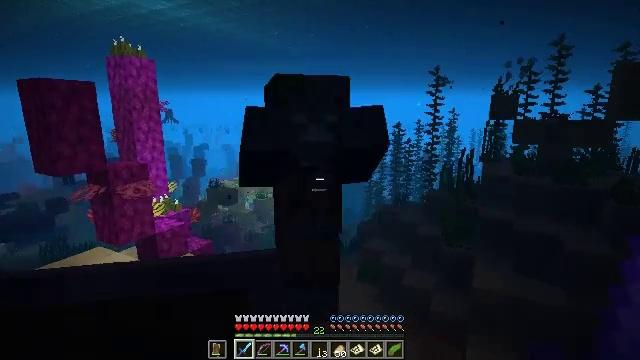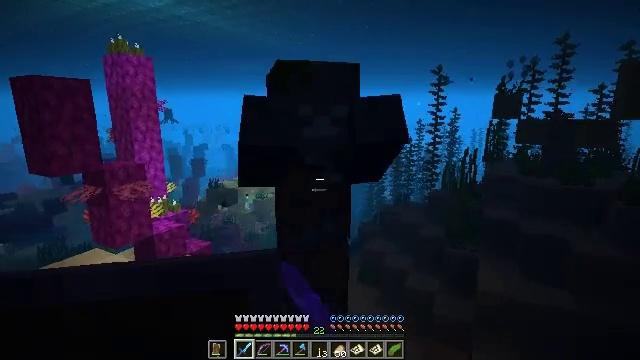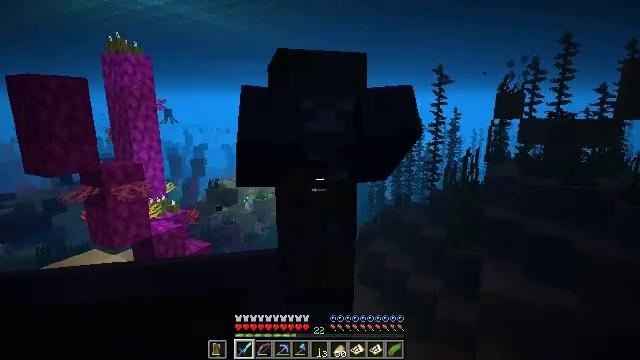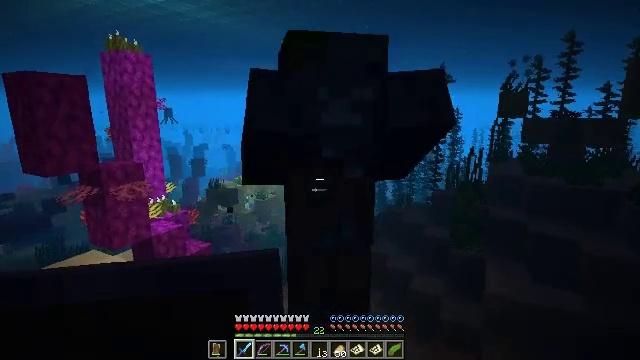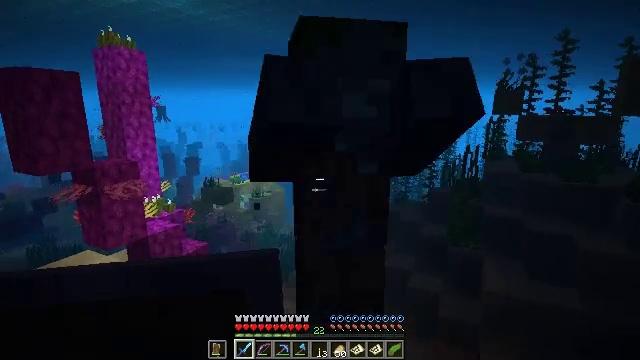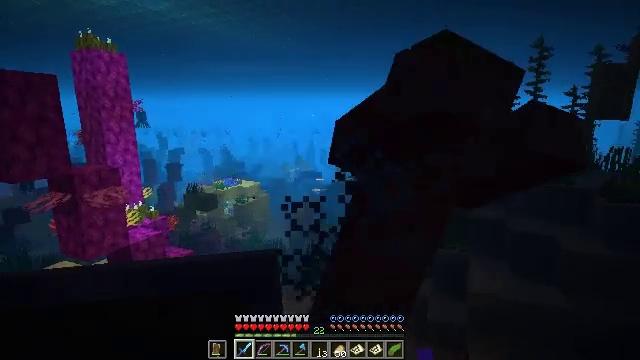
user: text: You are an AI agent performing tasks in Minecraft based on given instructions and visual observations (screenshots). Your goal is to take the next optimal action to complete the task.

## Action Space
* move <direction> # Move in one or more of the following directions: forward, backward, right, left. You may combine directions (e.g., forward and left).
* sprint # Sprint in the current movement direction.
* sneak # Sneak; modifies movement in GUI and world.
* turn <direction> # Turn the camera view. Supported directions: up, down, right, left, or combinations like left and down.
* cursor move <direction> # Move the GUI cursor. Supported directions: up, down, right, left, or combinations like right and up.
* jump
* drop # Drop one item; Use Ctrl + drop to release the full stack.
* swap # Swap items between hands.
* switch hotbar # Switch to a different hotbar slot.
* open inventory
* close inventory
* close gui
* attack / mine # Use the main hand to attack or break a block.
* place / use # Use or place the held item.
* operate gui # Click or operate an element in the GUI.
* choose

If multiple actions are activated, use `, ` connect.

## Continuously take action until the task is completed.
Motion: motion action
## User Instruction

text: Battle with a drowned.
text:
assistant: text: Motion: move forward, attack / mine
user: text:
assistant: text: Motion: attack / mine
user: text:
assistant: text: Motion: move left, attack / mine
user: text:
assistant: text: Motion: move left, turn right, attack / mine
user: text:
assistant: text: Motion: move left, turn right
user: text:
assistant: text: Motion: no_op